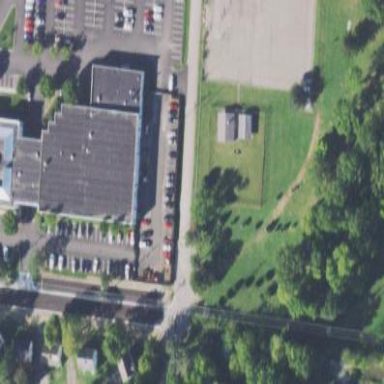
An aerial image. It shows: Commercial building.